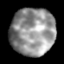
Tissue: lung
Cell type: T cells
Senescence score: 0.2387
Nuclear area (px): 2062
Mean DAPI intensity: 146.255